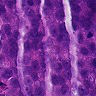
Metastatic tissue present: yes